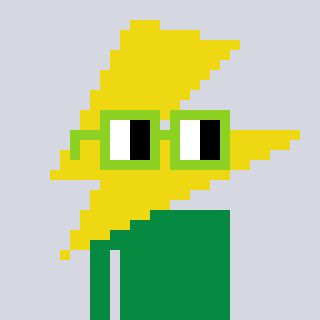
a pixel art character with square light green glasses, a lightning bolt-shaped head and a green-colored body on a cool background